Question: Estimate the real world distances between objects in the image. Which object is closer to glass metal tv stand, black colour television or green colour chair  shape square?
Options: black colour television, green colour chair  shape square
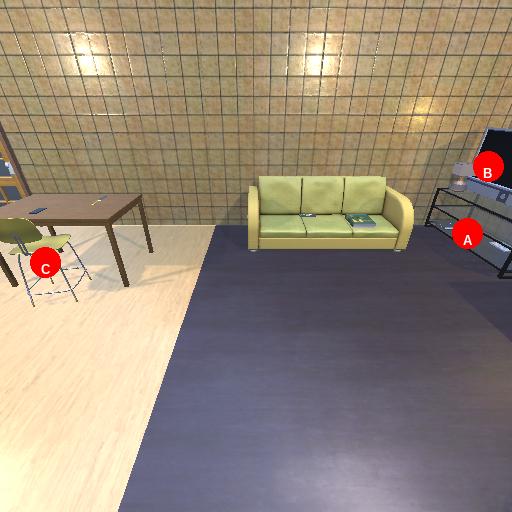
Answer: black colour television